Question: How do I remove dividers from ViewPager?
Here is the code:
'''
<android.support.v4.view.ViewPager xmlns:android="http://schemas.android.com/apk/res/android"
xmlns:tools="http://schemas.android.com/tools"
android:id="@+id/pager"
android:layout_width="match_parent"
android:layout_height="match_parent"
tools:context="com.bus.tralisto.MainActivity"
/>
'''
I cannot set 'android:Divider' or anything I am used to. Does anyone have any idea how to remove them?

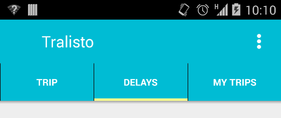
Answer: I think we can "hack" this by making the divider transparent :
'''
<style name="YourTheme" parent="@android:style/Theme.Holo.Light">
<item name="android:actionBarTabBarStyle">@style/Divider</item>
</style>
<style name="Divider" parent="@android:style/Widget.Holo.ActionBar.TabBar">
<item name="android:divider">@android:color/transparent</item> //or use your transparent drawable image
<item name="android:showDividers">middle</item>
<item name="android:dividerPadding">0dp</item>
</style>
'''
Please told me whether it works or not. I never tested this code, but its working when i want to change my divider with my own image.